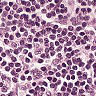
Metastatic tissue present: no